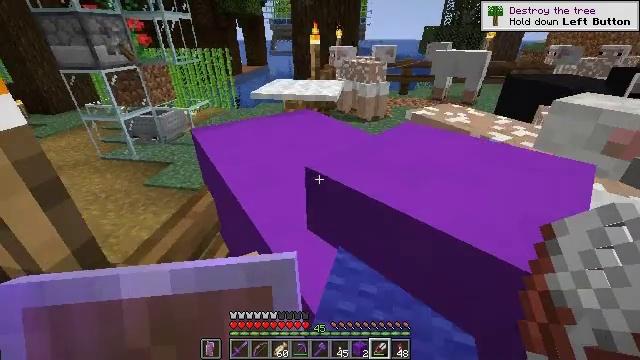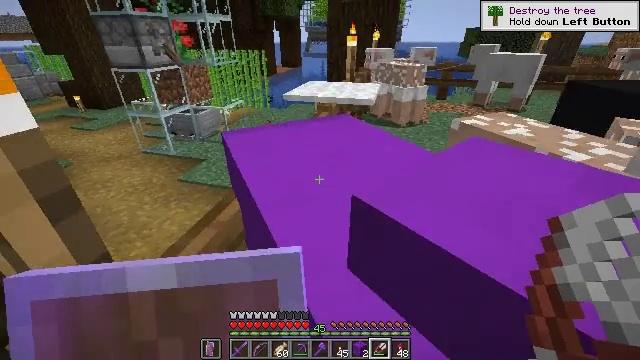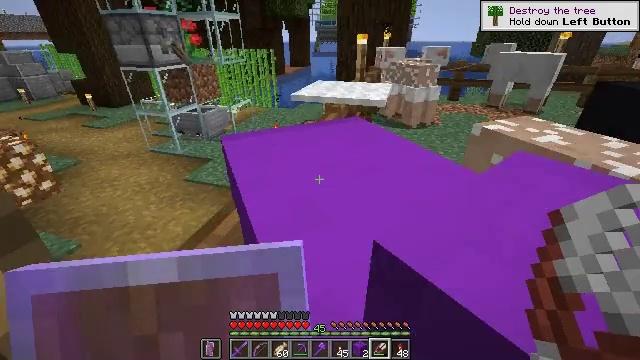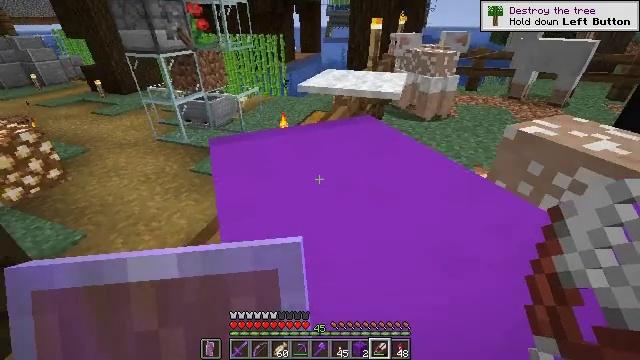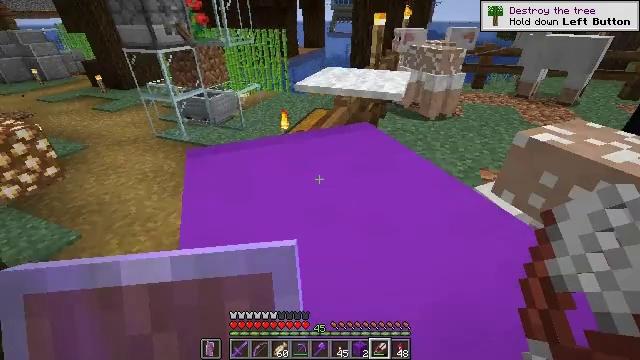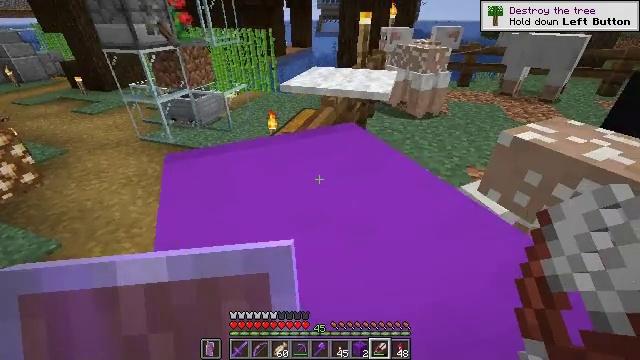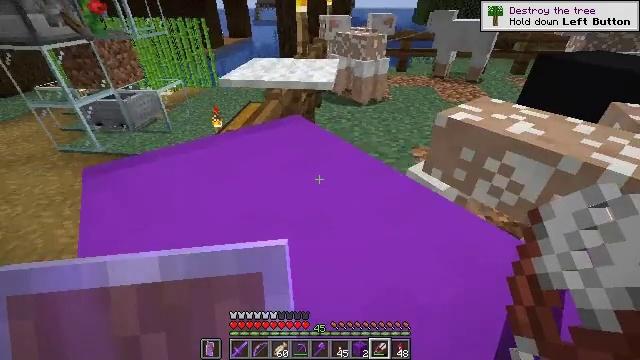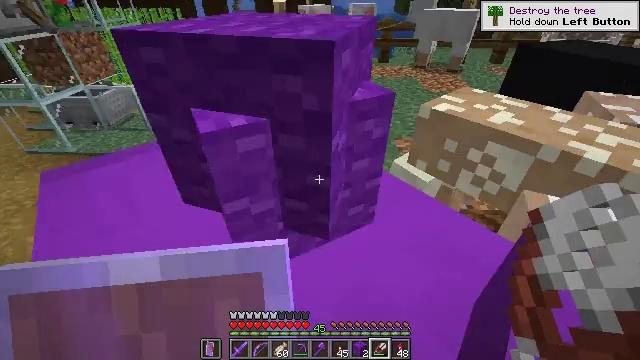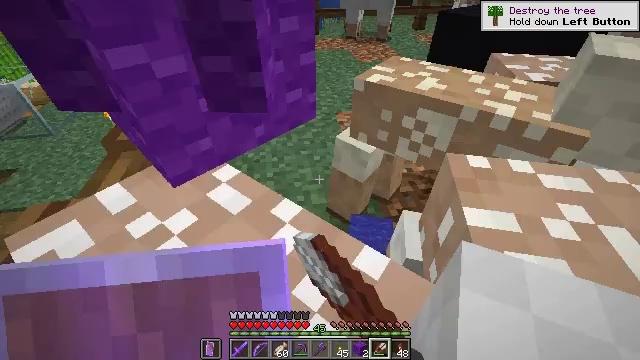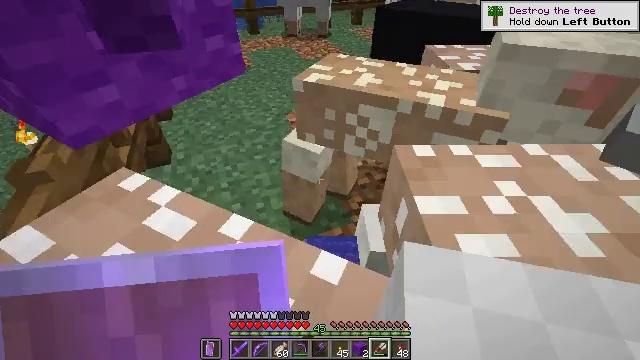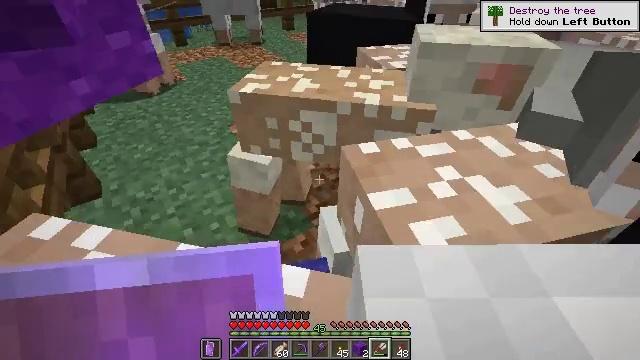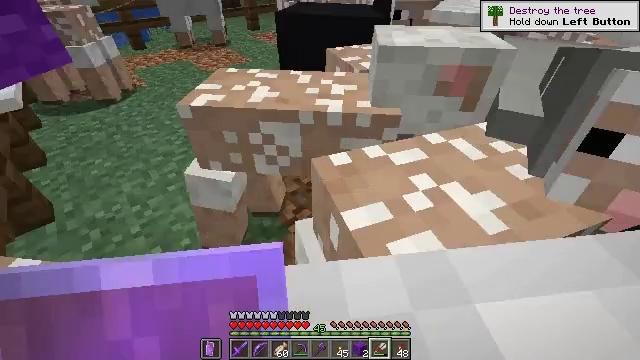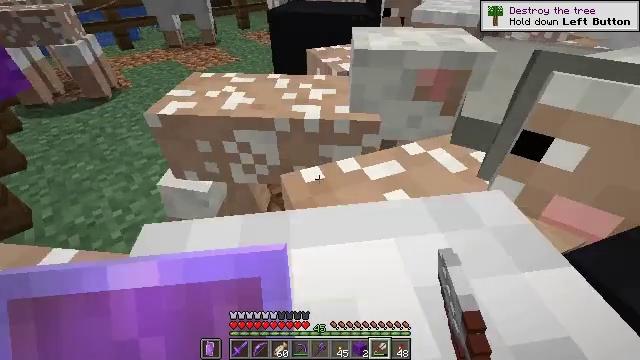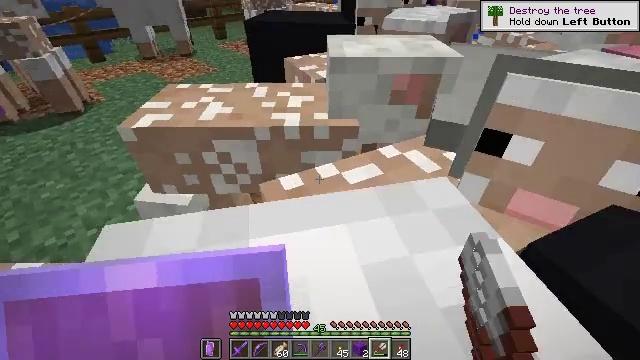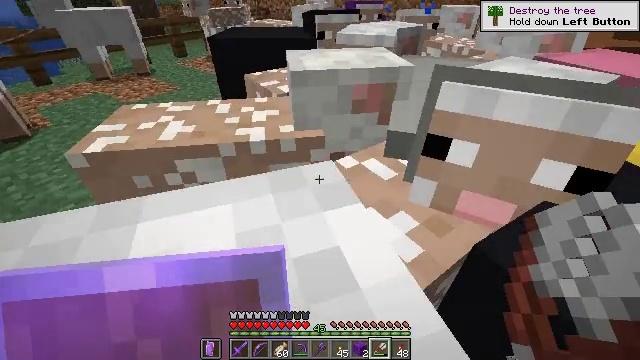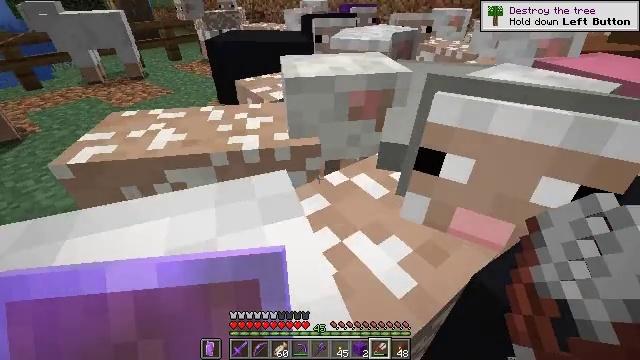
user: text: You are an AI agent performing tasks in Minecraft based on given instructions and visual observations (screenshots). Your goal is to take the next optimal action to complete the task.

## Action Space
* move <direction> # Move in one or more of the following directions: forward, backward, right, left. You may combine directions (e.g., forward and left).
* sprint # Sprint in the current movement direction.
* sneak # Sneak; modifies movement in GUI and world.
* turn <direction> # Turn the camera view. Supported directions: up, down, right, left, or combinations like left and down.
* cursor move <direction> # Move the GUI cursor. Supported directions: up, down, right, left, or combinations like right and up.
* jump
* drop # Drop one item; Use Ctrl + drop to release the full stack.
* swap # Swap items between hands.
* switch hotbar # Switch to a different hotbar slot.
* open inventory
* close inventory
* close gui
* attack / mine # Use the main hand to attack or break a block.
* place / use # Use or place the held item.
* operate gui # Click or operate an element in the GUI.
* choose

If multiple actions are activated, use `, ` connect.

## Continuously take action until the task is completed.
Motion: motion action
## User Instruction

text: Break the light blue shulker box to move it.
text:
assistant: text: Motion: move forward, turn left
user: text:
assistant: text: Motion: move forward, turn left, use / place
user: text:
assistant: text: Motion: turn left and down, use / place
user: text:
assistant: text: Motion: use / place
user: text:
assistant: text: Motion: turn right, use / place
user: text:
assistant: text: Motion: turn right and down
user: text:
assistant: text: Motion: turn right and down, use / place
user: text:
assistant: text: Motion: turn right and down, use / place
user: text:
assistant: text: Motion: turn right, use / place
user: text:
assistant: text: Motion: turn right
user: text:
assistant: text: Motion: turn right, use / place
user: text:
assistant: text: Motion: turn right, use / place
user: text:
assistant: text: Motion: turn right and up, use / place
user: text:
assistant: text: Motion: move forward, turn right and up, use / place
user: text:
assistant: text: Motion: move forward
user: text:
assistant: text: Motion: move forward, use / place
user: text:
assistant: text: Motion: move forward, use / place
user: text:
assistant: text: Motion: move forward, turn right, use / place
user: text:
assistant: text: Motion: turn right
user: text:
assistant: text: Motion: turn right and up
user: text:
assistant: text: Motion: turn right and up, use / place
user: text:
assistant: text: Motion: turn right and up, use / place
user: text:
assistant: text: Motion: turn right and up, use / place
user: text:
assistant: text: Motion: turn right
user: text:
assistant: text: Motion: use / place
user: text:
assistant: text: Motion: turn left, use / place
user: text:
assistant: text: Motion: turn left, use / place
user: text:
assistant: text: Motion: turn left, use / place
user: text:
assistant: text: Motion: turn left
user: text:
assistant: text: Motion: turn left and up, use / place